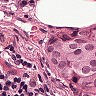
Metastatic tissue present: yes